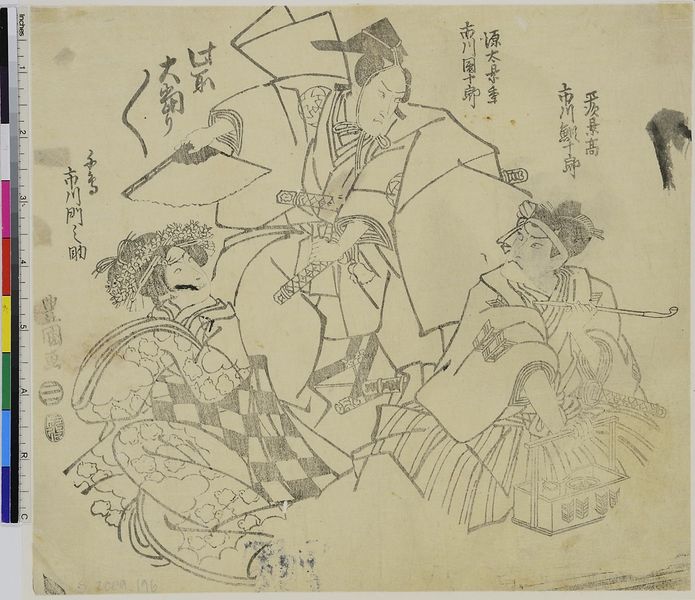
Titel: Die Schauspieler Ichikawa Ebijuro I als Heiji Kagetaka, Ichikawa Danjuro VII als Genta Kagesue und Ichikawa Monnosuke III als Chidori
Künstler: Utagawa Kunisada
Standort: Hamburg
Institution: Museum für Kunst und Gewerbe Hamburg
Schlagwörter: kampf, mann, weiß, gelb, menschen, frau, männer, schwarz, zeichen, zeichnung, fächer, karo, tanz, ärmel, boden, blatt, theater, holzschnitt, japan, schrift, papier, grafik, graphik, pfeife, rauchen, streifen, japanisch, schriftzeichen, tusche, asien, druck, druckgraphik, druckgrafik, fliesen, buchstaben, bleistift, stempel, fleck, china, platten, pfeiffe, zeit, schauspieler, schauspielerin, maßstab, grafikl, schwarzlinienschnitt, kabuki, edo, opium, reproduktionen, 1900, farbschema, druckerzeugnisse, schwarzdruck, theateraufführung, ukiyo, schwarzliniendruck, schwarzlinientechnik, tuschespuren